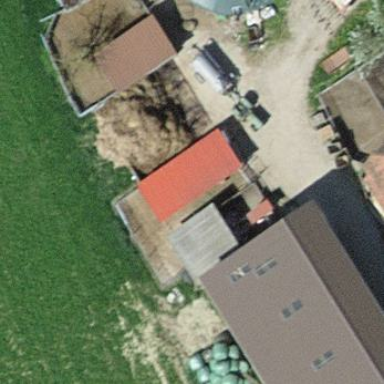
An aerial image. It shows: Garage building.